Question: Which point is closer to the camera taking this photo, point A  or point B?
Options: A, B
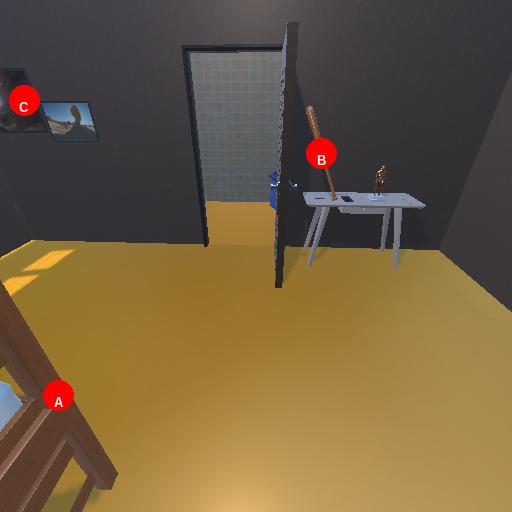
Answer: A